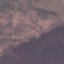
Land use / land cover: HerbaceousVegetation